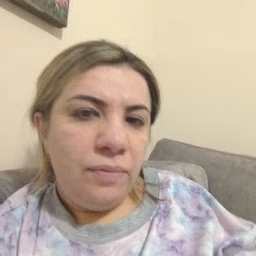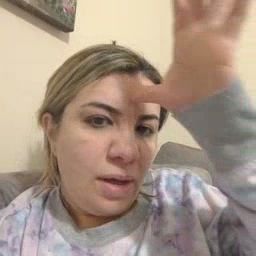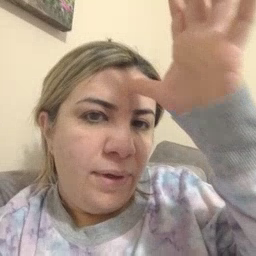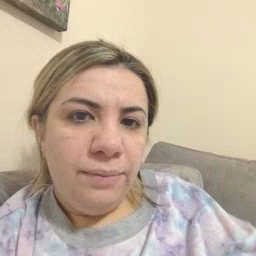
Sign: dad